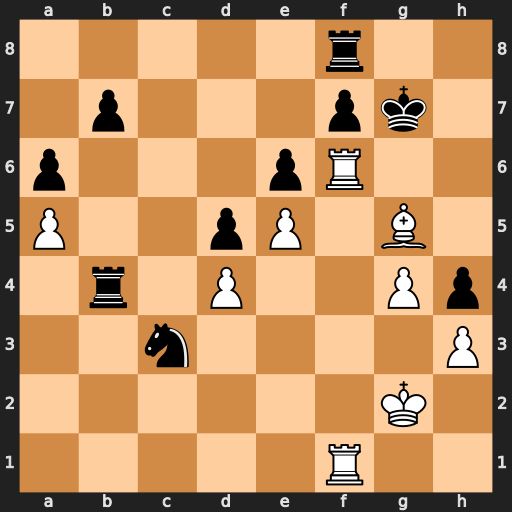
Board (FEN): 5r2/1p3pk1/p3pR2/P2pP1B1/1r1P2Pp/2n4P/6K1/5R2
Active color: w
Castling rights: -
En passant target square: -
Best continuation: Bh6+ Kg8 Bxf8